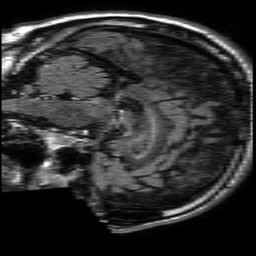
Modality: FLAIR
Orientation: sagittal
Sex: male
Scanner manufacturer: philips
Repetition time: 11 s
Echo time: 0.125 s